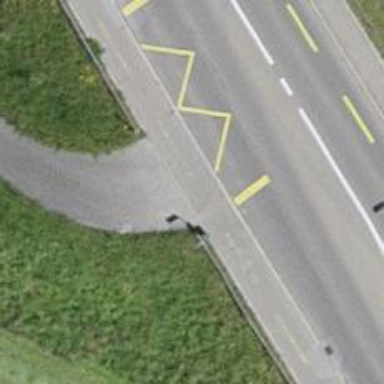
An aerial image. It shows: Bus stop with platform for public transport.